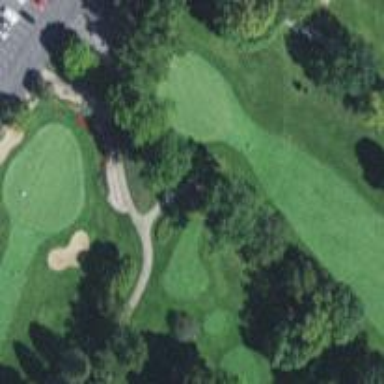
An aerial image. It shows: Path used for both walking and golf.